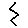
Label: zigzag